Question: Is it possible to have text fill the page depending on the window dimensions?
For example, I would like to have something like the following:

The text of the left of the screen fills the div that is it in. If I were to re-size the window the number of lines of "ExampleText" should change.
Unfortunately I don't have any code to show since I have no idea how to start this. I imagine that I'll have to use JS for some of it, but I'm not sure how to get JS to gather the dimensions of the window.
Many thanks.
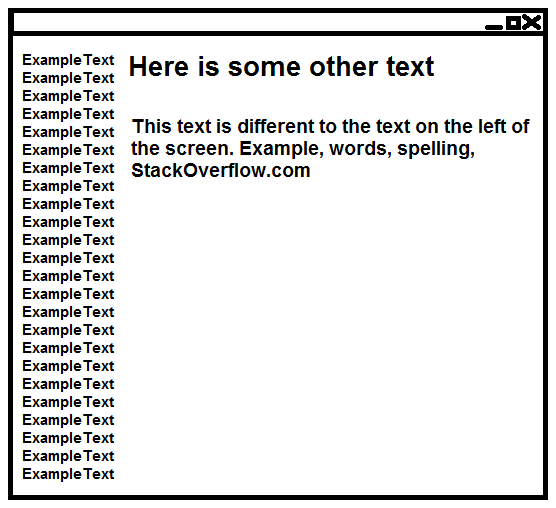
Answer: You can get the height of the window in javascript with:
'''
var h = window.innerHeight;
'''
If you know the line-height of "ExampleText" (you may have already set it in the CSS or you can try getting it with 'document.getElementById('div_name').style.lineHeight'), then divide the the window height by the line-height. That should give you the number of lines that'll fit in the window.
Alternatively, in CSS, you can set a 'div' to 'height: 100%' (assuming all parent elements have a 100% height) and then set an inner 'div' to 'position:absolute;bottom:0;' so the text starts counting from the bottom to the top. You'll have to deal with choosing to show scrollbars or not, since the text will inevitably be larger than the containing 'div'.